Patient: sex M, age 24
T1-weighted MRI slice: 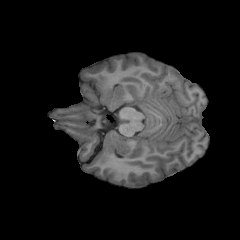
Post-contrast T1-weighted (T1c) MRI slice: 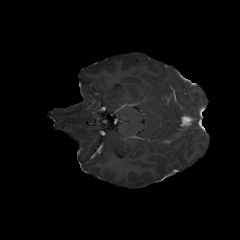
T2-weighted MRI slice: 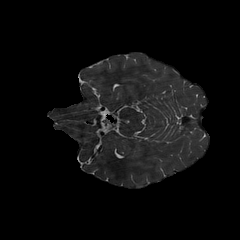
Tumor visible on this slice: no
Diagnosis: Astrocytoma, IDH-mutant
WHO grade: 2